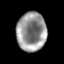
Tissue: prostate
Cell type: T cells
Senescence score: 0.3536
Nuclear area (px): 1129
Mean DAPI intensity: 147.196